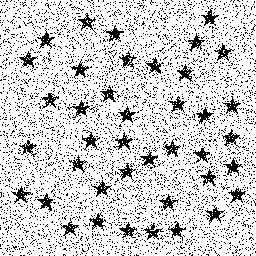
Squares: 0
Triangles: 0
Stars: 40
Total shapes: 40